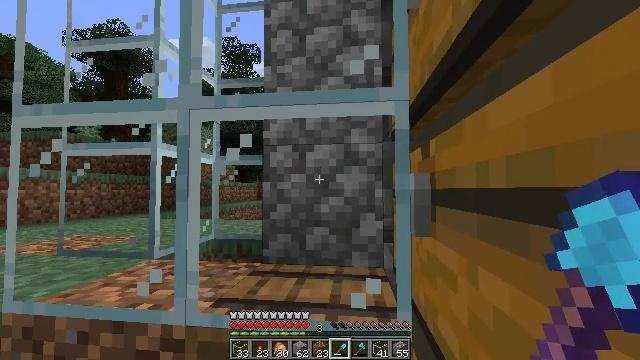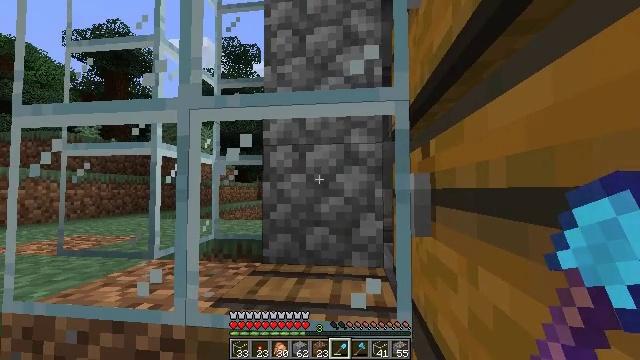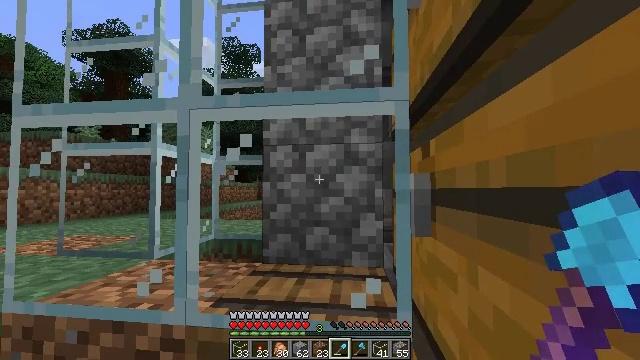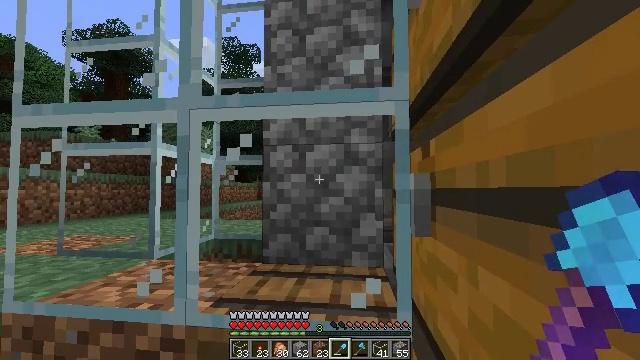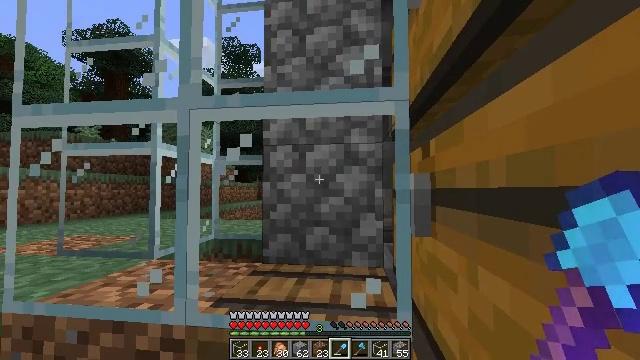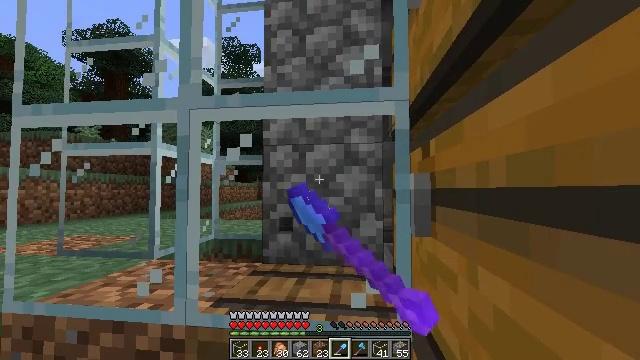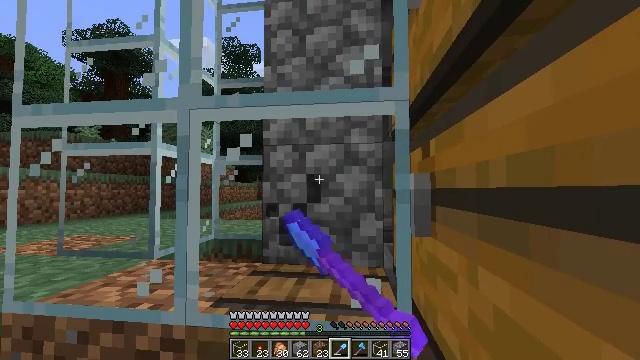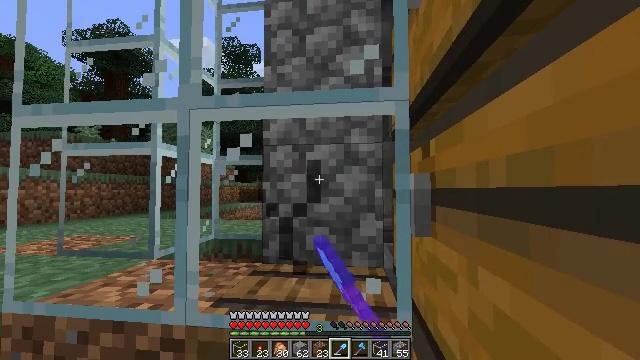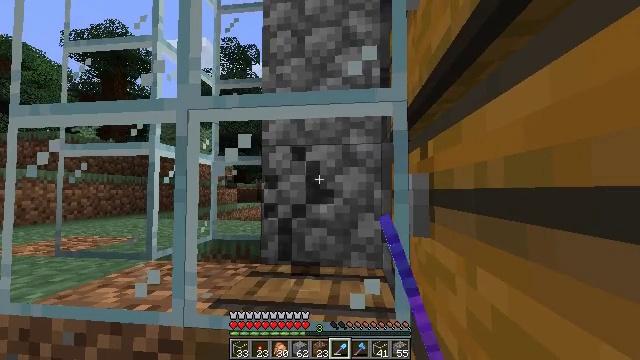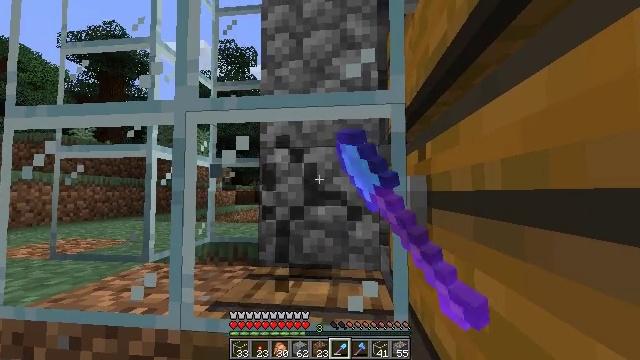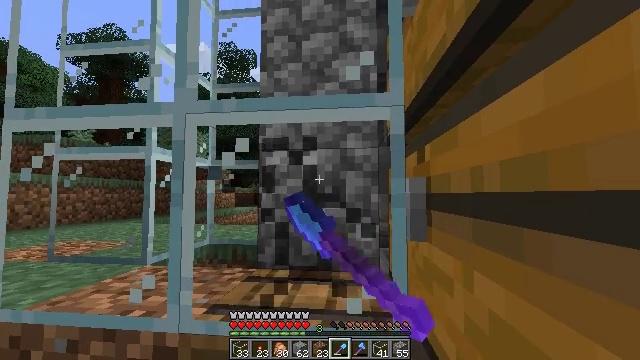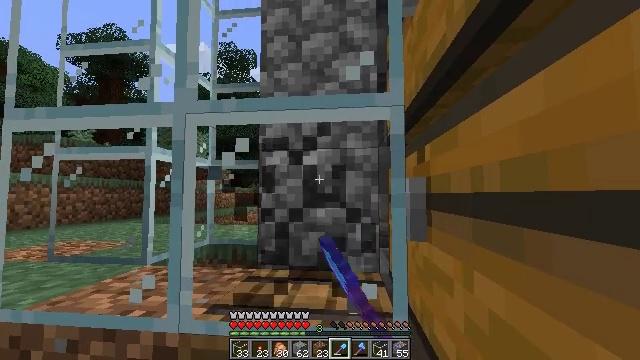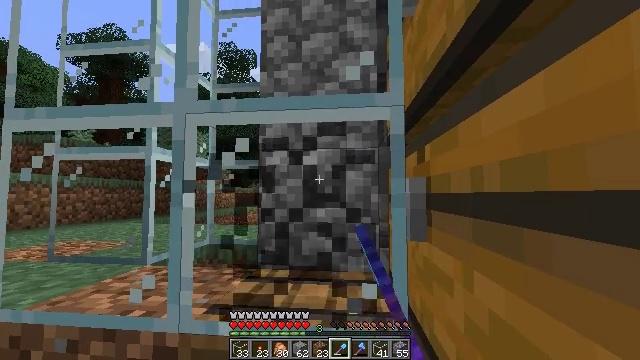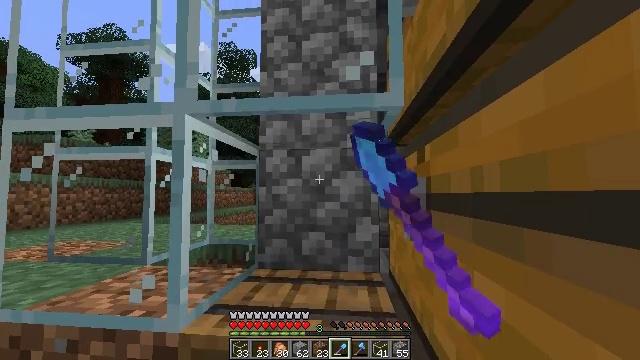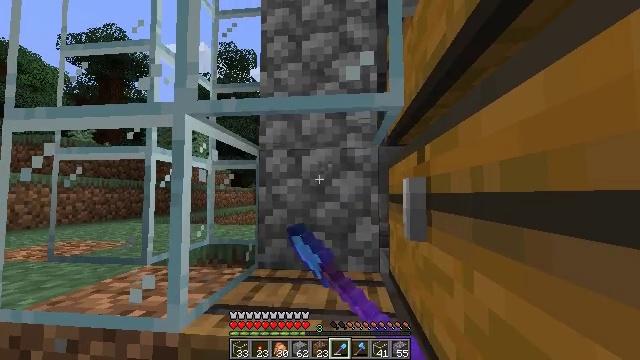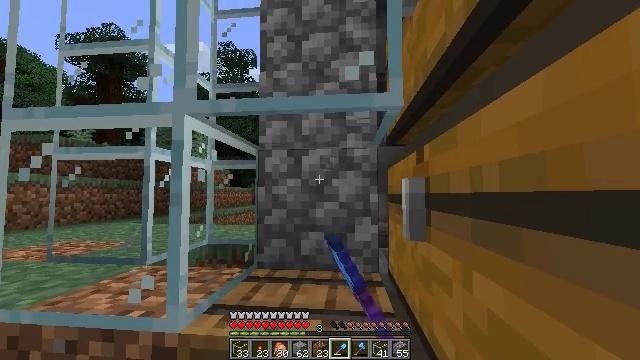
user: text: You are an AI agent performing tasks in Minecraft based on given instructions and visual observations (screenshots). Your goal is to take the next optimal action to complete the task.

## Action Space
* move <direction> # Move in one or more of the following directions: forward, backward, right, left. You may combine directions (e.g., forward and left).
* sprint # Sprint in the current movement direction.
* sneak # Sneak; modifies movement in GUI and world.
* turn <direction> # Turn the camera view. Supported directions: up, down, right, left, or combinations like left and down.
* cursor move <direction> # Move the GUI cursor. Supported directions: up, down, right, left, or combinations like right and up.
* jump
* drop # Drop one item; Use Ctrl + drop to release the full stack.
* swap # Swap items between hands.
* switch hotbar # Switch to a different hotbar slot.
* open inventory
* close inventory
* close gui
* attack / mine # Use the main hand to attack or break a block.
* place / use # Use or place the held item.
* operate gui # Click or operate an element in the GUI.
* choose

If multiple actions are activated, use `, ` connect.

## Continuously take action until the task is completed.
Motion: motion action
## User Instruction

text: Destroy the glass.
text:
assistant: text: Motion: no_op
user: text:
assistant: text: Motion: no_op
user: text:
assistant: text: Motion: no_op
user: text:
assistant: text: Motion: attack / mine
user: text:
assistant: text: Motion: attack / mine
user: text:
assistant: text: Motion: attack / mine
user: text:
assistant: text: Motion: attack / mine
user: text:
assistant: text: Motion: attack / mine
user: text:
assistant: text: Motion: attack / mine
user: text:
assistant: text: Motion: attack / mine
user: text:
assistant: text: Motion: attack / mine
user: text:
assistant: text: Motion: attack / mine
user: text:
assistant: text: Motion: attack / mine
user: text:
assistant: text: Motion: attack / mine
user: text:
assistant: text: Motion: attack / mine
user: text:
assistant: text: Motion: turn right and up, attack / mine
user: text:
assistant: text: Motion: turn right and up, attack / mine
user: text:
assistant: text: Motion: turn up, attack / mine
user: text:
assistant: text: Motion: turn up, attack / mine
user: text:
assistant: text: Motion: turn up, attack / mine
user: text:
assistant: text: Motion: attack / mine
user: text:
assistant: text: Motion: attack / mine
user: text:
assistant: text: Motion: attack / mine
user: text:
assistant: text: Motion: attack / mine
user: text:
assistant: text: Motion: attack / mine
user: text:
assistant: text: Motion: attack / mine
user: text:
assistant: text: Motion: attack / mine
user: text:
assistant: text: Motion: attack / mine
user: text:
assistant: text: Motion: attack / mine
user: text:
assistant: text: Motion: attack / mine